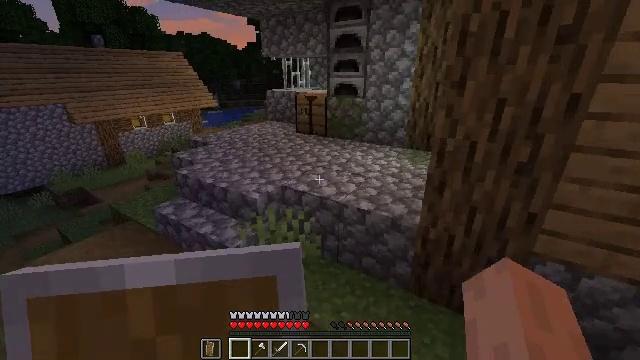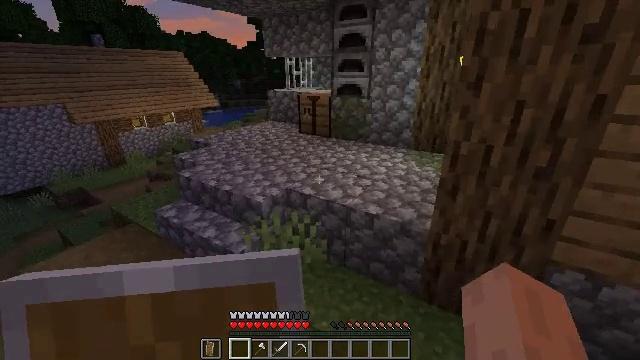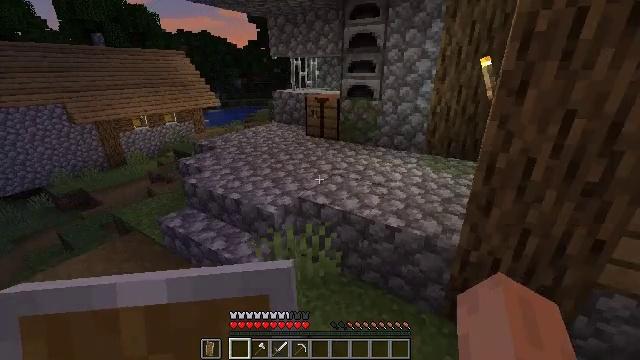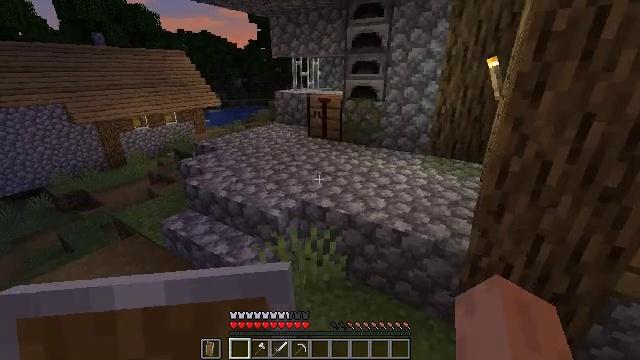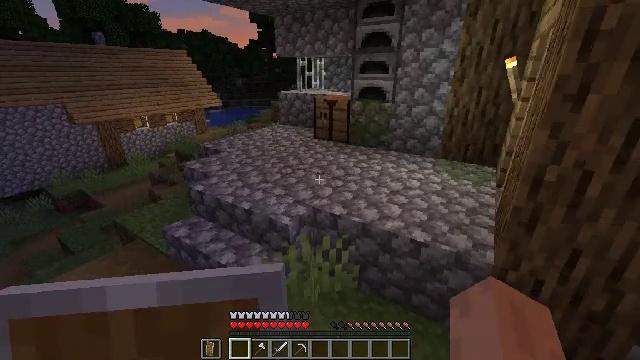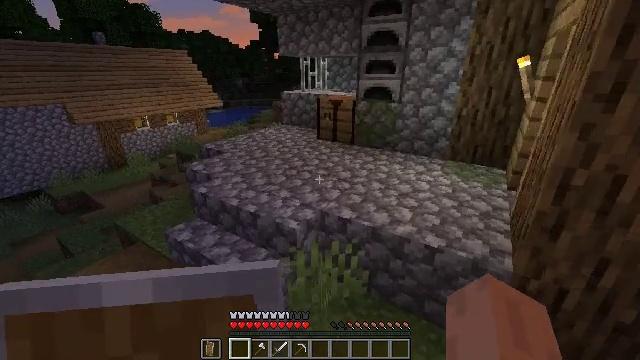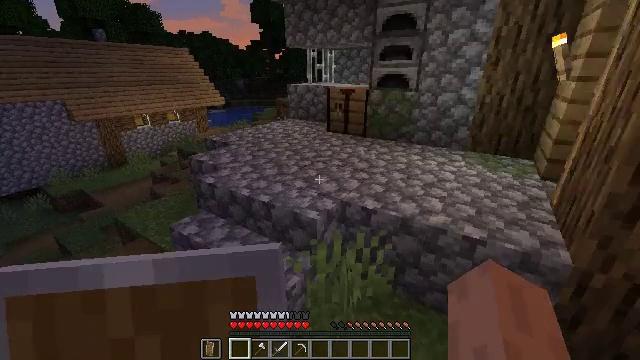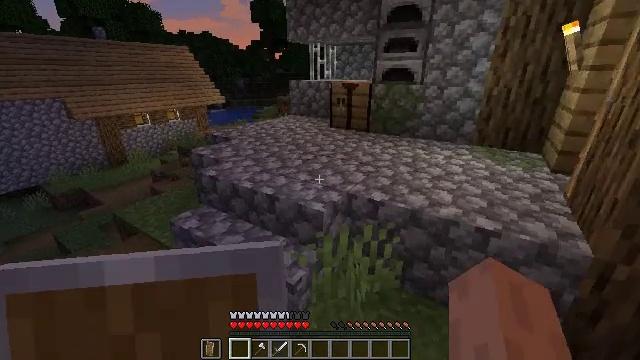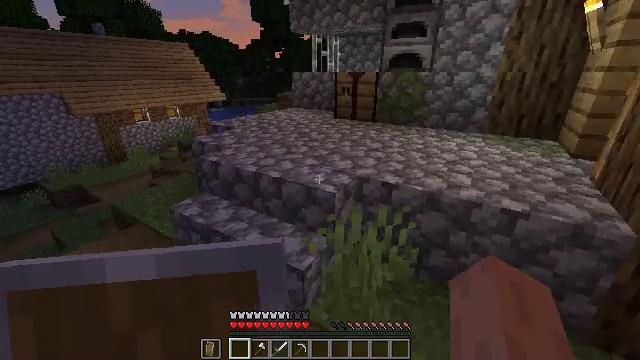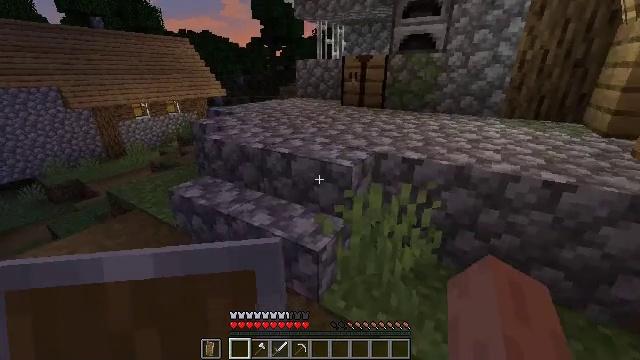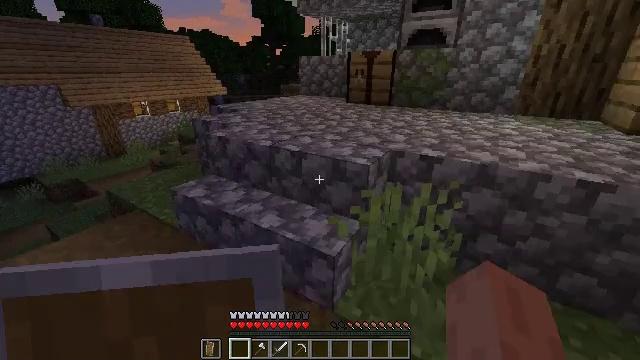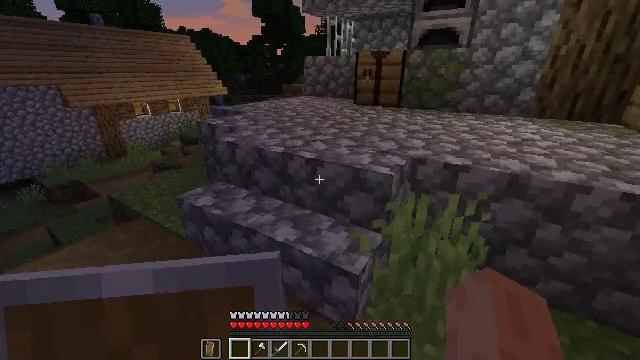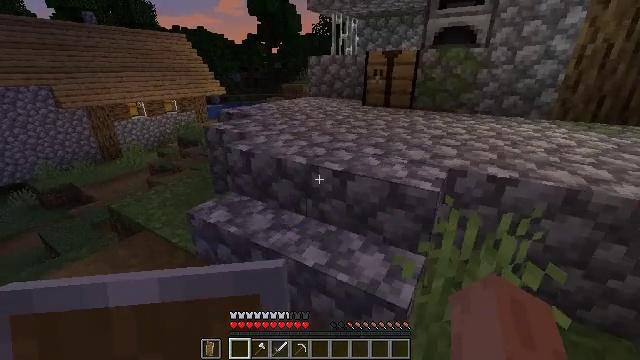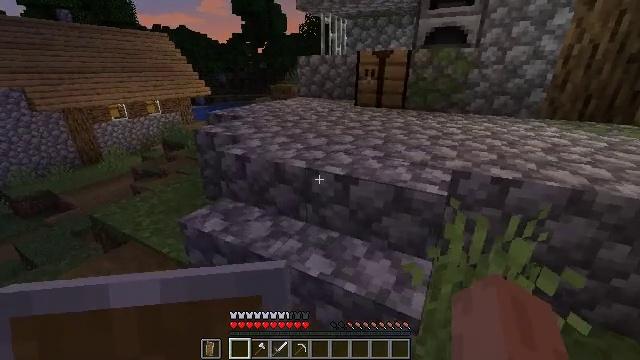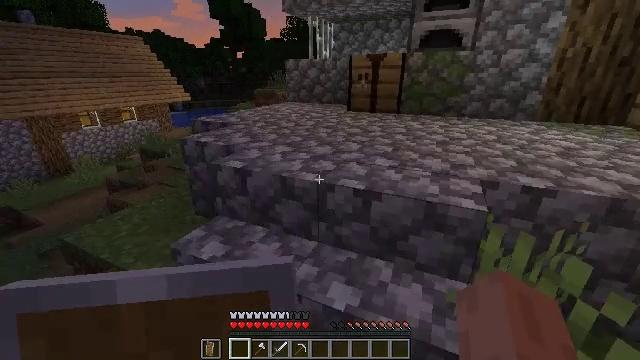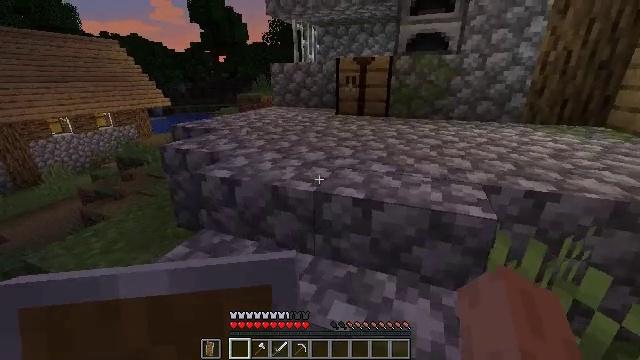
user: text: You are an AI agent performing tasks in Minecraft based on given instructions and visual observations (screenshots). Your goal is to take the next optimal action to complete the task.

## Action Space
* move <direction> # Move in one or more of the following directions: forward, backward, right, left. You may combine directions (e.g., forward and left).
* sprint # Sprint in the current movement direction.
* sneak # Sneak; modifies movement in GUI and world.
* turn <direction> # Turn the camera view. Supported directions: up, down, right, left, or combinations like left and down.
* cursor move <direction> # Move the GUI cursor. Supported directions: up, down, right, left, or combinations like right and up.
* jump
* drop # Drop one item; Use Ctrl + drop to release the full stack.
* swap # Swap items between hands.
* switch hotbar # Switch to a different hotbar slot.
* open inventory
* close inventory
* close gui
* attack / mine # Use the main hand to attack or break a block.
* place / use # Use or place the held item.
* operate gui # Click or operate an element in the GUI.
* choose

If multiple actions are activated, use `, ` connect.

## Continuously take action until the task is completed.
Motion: motion action
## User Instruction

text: craft item air
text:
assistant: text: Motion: move forward and move left
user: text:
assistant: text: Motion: move forward and move left
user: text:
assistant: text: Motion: move forward and move left
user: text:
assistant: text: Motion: move forward and move left
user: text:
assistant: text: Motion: move forward and move left
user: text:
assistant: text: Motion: move forward and move left
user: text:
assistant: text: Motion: move forward and move left
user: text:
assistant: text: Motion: move forward and move left
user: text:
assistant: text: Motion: move forward and move left
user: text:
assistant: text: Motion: move forward and move left
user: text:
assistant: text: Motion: move forward and move left
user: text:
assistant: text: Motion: move forward and move left
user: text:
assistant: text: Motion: move forward and move left, turn right
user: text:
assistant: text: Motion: move forward, turn right
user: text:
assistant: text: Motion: move forward, turn right
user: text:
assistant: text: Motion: move forward, turn right
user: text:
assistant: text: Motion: move forward, turn right
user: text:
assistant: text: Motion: move forward, turn right and up
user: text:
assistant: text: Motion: move forward, turn right
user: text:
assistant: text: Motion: move forward, turn right
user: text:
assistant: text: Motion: move forward, turn right
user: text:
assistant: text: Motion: move forward, turn right
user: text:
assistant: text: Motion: move forward, turn right
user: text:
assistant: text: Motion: move forward, turn right
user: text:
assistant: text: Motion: move forward, turn right
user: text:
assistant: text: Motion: move forward, turn right
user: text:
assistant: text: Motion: move forward, turn right
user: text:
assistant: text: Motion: move forward, turn right
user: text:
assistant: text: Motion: move forward, turn right
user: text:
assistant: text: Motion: move forward